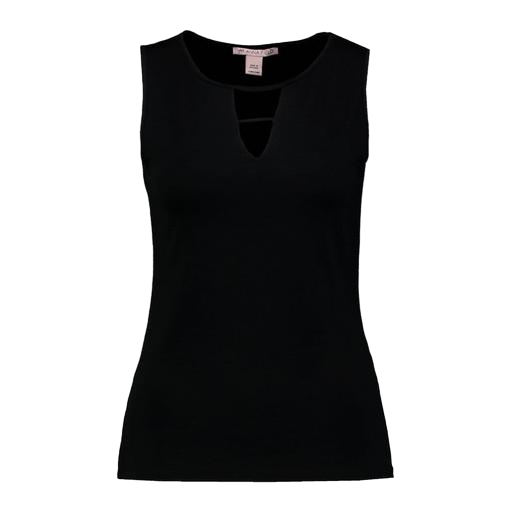
black sleeveless keyhole top, black cutaway jersey tank, black split neck tank, white background